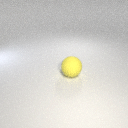
large yellow rubber sphere